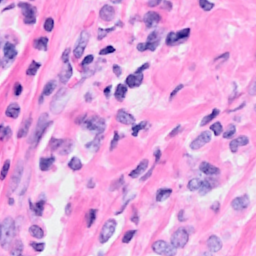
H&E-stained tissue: Breast